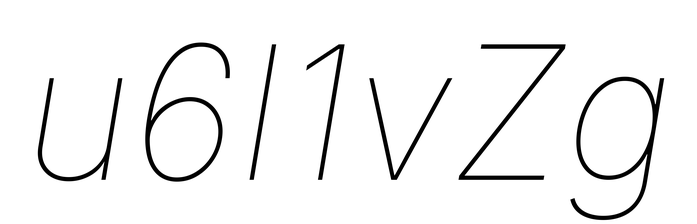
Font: Inter-Italic_Thin_Italic